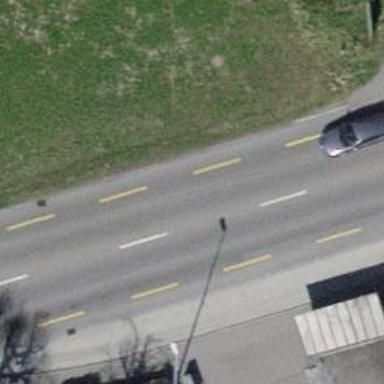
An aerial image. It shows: Bus stop equipped with public transport stop position.